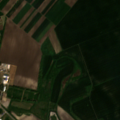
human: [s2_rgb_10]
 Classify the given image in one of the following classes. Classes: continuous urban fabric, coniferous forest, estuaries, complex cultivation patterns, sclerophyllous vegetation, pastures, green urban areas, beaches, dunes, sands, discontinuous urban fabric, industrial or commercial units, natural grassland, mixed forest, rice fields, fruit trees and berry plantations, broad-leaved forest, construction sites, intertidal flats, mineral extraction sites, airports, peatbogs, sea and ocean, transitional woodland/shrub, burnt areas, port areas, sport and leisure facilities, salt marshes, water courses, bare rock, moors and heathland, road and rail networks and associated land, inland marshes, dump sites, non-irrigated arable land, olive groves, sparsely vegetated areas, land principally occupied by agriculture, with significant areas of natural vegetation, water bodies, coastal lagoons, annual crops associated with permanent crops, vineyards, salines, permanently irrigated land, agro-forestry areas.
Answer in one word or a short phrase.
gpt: discontinuous urban fabric, non-irrigated arable land, land principally occupied by agriculture, with significant areas of natural vegetation